Field crop: tomato
Growth stage: 1
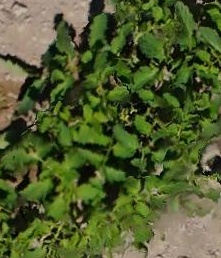
Species: tomato